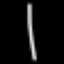
Label: line